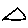
Label: triangle